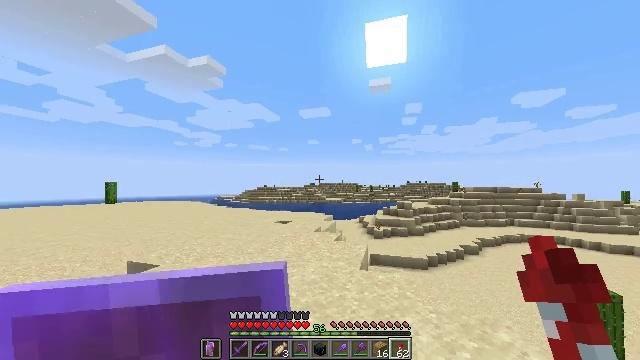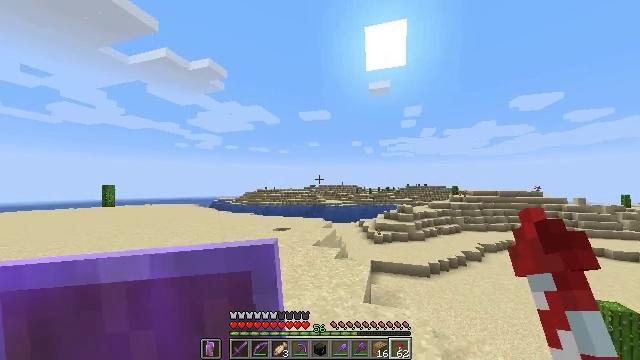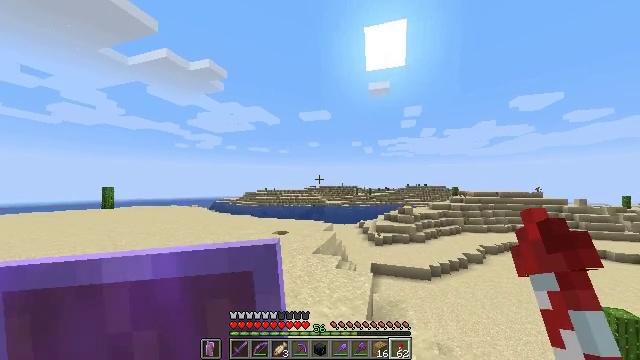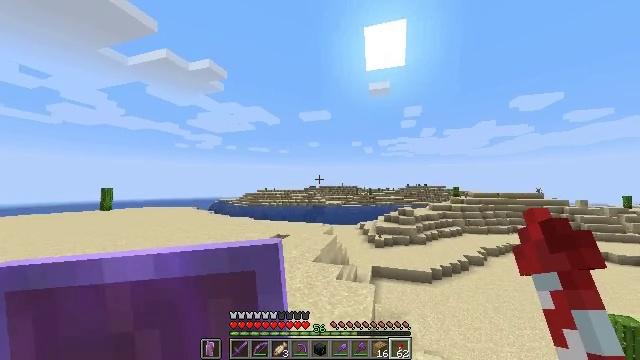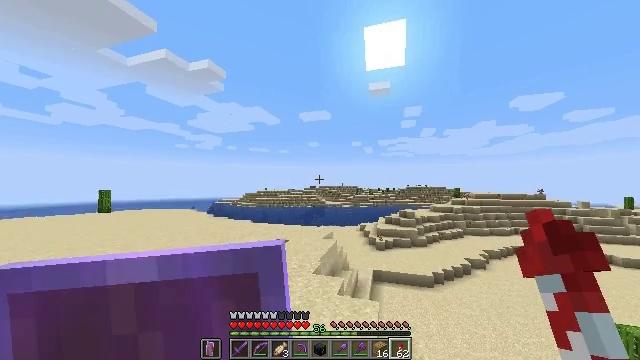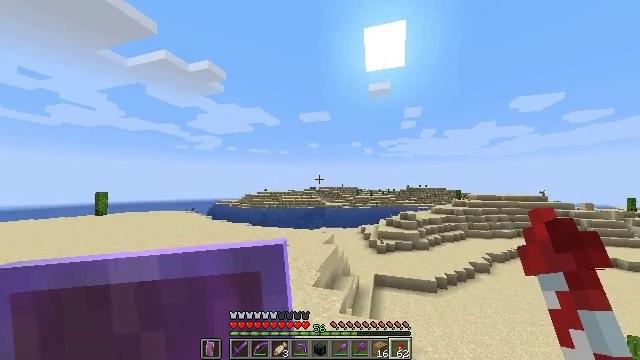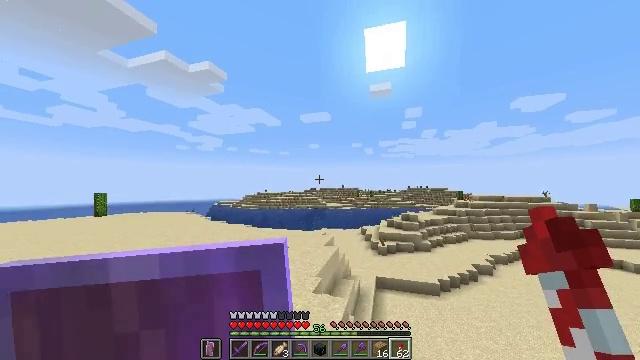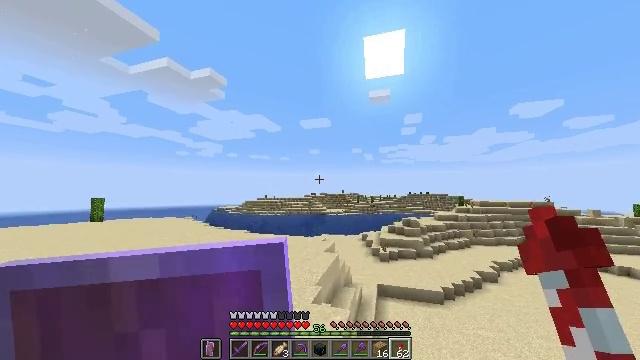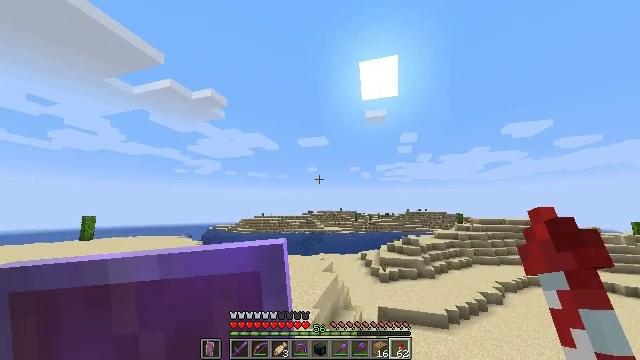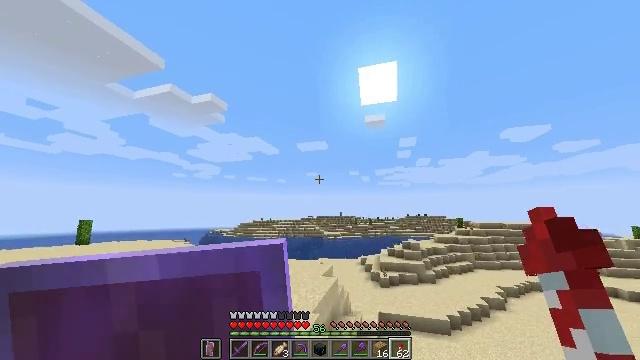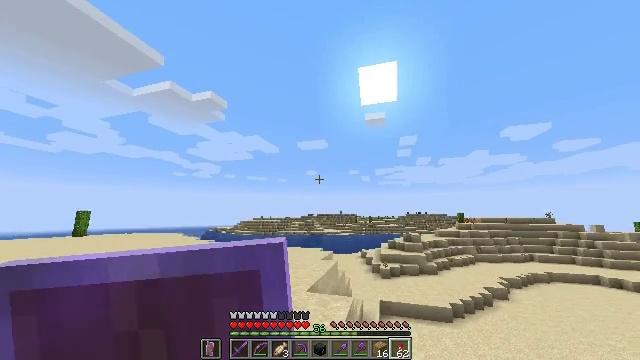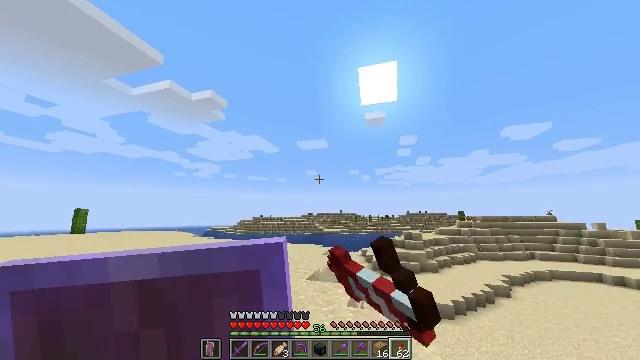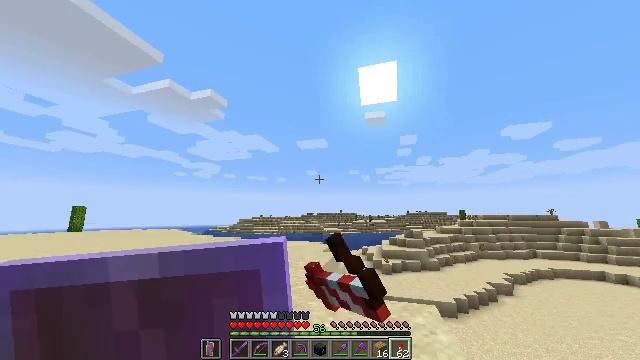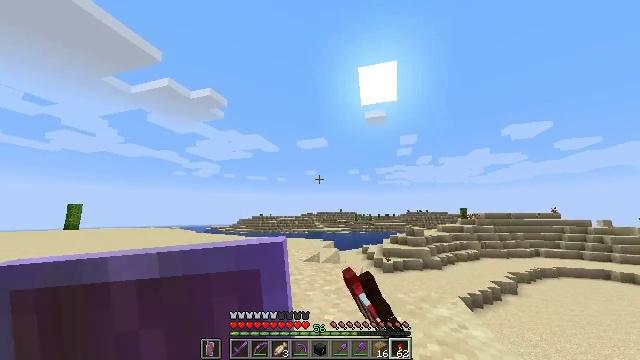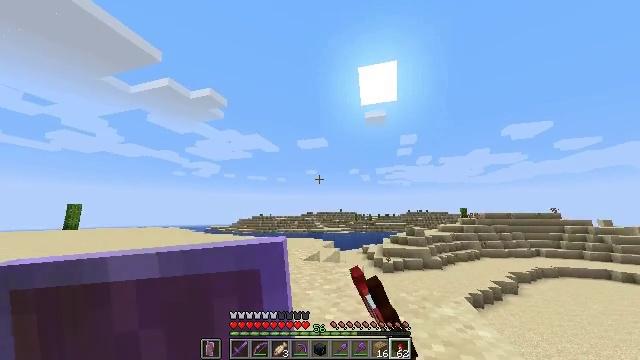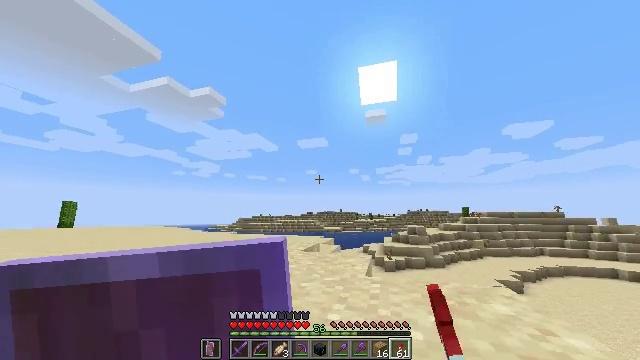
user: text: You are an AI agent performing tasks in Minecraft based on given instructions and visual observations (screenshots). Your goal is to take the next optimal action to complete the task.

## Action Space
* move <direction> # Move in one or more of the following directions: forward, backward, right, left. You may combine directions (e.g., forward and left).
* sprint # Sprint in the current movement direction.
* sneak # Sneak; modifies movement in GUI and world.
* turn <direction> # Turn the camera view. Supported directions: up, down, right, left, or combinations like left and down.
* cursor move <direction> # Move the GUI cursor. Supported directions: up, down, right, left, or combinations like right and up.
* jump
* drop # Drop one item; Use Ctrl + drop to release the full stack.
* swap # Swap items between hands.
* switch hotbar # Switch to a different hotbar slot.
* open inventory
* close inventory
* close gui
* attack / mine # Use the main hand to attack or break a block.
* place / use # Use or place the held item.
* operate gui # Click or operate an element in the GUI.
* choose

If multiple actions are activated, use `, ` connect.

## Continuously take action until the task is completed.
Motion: motion action
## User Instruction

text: Collect gravel for your inventory.
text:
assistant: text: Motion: move forward, sprint, jump
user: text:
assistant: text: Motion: move forward, sprint, jump
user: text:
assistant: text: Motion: move forward, sprint, jump
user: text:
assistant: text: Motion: move forward, sprint, jump
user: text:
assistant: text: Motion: move forward, sprint, jump
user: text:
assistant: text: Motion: move forward, sprint
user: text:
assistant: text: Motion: move forward, sprint, turn up
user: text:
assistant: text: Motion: move forward, sprint, turn up, jump
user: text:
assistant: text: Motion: move forward, sprint, turn up, jump
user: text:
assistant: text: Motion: move forward, sprint, use / place, jump
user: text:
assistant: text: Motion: move forward, sprint, use / place, jump
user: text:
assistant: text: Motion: move forward, sprint, use / place, jump
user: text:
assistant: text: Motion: move forward, sprint, use / place, jump
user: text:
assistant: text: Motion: move forward, sprint, jump
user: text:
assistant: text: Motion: move forward, sprint, jump
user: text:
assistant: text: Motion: move forward, sprint, jump
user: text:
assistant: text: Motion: move forward, sprint, jump
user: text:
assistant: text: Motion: move forward, sprint, jump
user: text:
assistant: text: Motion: move forward, sprint, jump
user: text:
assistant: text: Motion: move forward, sprint, jump
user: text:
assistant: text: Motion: move forward, sprint, jump
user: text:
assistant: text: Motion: move forward, sprint, jump
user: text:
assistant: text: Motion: move forward, sprint, jump
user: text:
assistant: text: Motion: move forward, sprint, jump
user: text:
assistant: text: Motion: move forward, sprint, jump
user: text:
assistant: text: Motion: move forward, sprint, jump
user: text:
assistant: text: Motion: move forward, sprint, jump
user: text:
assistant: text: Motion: move forward, sprint, turn left, jump
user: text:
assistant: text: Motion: move forward, sprint, turn left, jump
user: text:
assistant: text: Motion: move forward, sprint, turn left, jump